Field crop: maize
Growth stage: 2
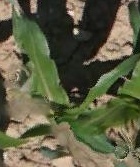
Species: maize